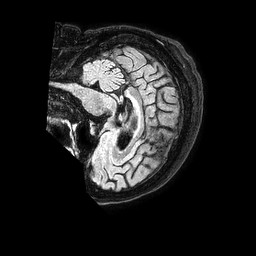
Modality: FLAIR
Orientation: sagittal
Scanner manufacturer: philips
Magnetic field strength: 1.5 T
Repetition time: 4.8 s
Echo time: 0.3 s